Aerial crown-view tile of a tropical tree (Barro Colorado Island, Panama), acquired 20250512:
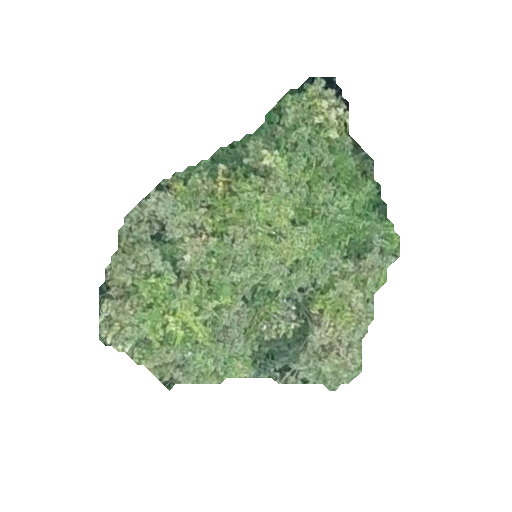
Species: Luehea seemannii
GBIF accepted scientific name: Luehea seemannii
Crown area: 91.783 m²